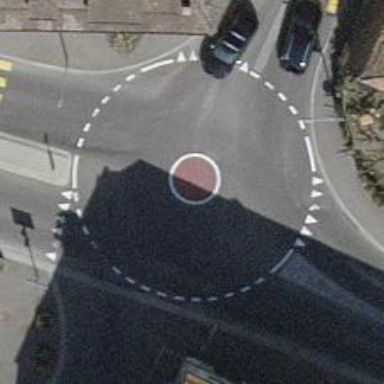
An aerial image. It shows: Mini roundabout on the road.